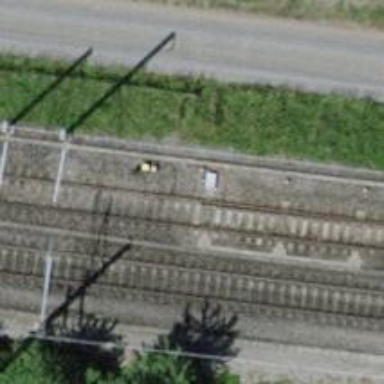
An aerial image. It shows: Railway switch.